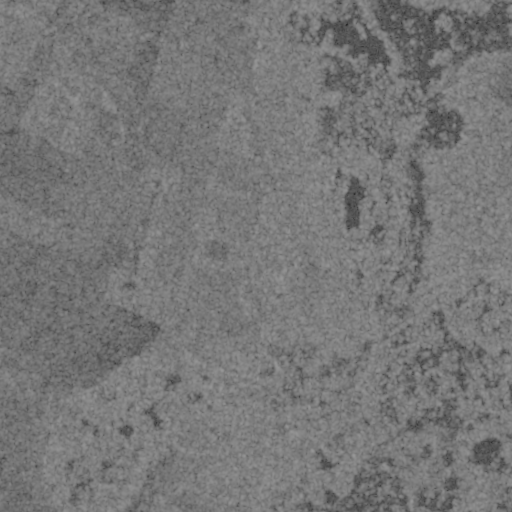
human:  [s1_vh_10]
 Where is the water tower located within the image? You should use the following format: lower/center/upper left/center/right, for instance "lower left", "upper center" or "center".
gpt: The water tower is located in the upper left of the image.
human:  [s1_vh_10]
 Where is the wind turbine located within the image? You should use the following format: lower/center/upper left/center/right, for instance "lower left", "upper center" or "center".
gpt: The wind turbine is located in the upper left of the image.
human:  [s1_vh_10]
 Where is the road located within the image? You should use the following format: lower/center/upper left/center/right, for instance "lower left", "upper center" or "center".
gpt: There is no road in the image.

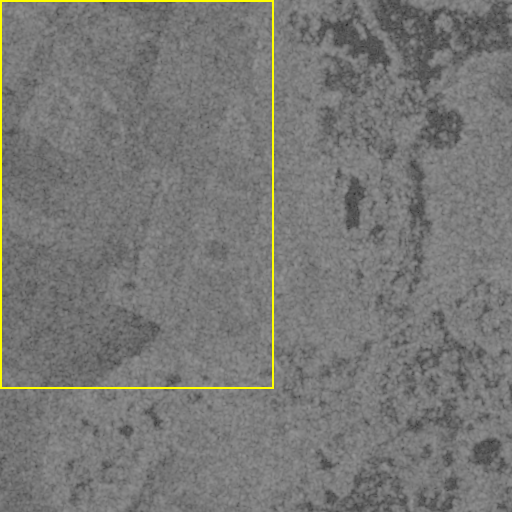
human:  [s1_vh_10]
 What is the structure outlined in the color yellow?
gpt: The structure outlined in yellow is a crop field.
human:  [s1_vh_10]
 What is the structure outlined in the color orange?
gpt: There is no orange outline.